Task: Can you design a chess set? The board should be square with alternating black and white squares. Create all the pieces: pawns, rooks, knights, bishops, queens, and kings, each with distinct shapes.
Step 1910:
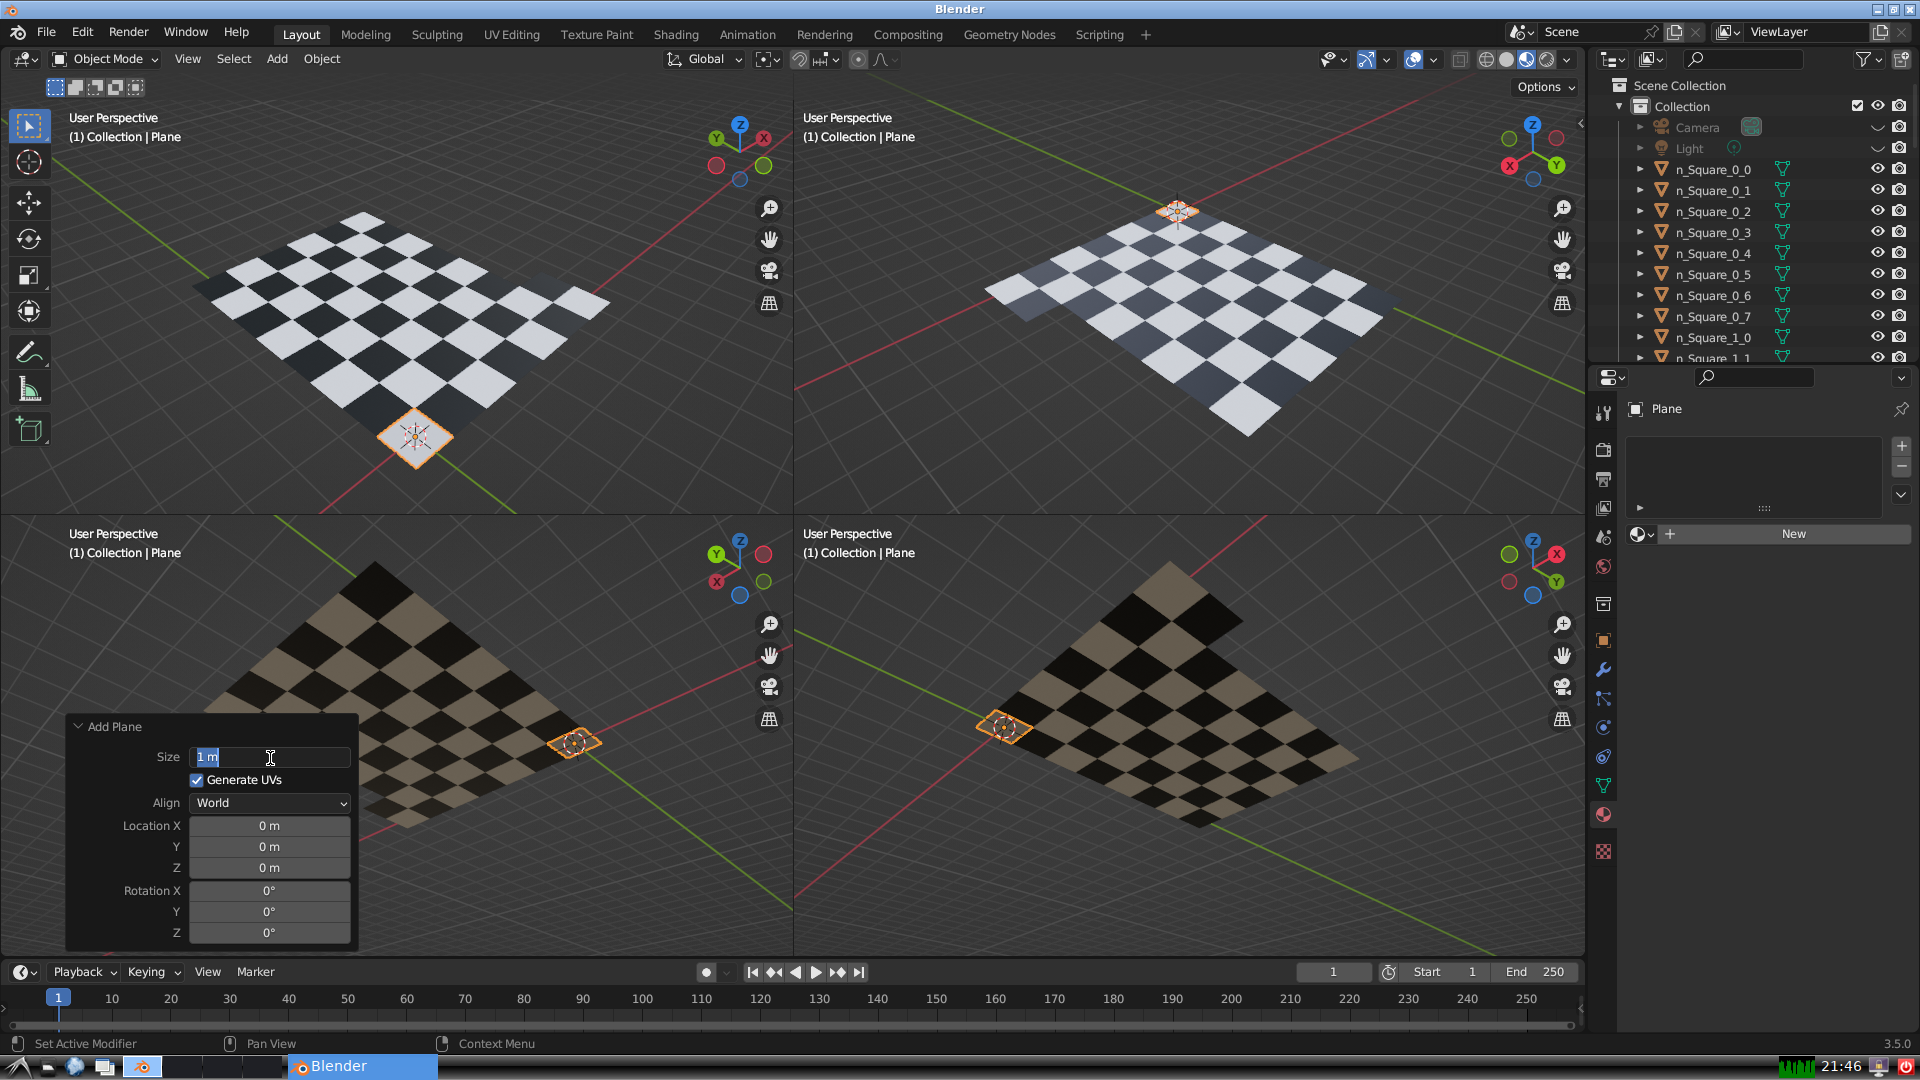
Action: input_text: 1.0